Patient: sex M, age 64
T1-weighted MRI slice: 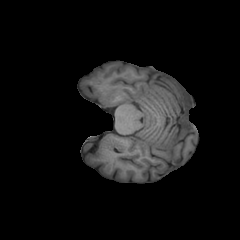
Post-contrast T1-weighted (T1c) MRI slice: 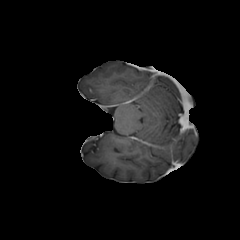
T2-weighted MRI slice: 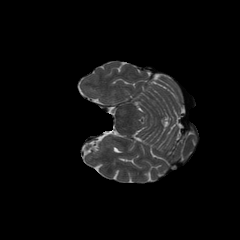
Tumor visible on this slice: yes
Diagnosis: Astrocytoma, IDH-wildtype
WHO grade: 3